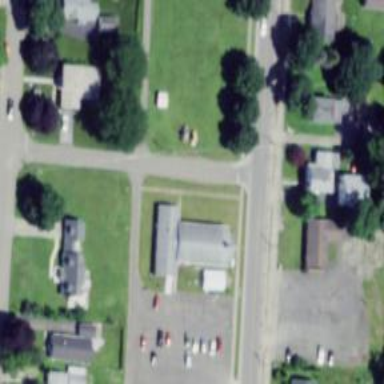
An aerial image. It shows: Alley classified as service road.